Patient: sex F, age 59
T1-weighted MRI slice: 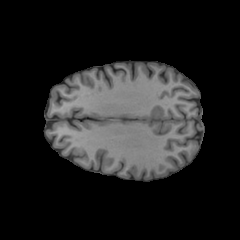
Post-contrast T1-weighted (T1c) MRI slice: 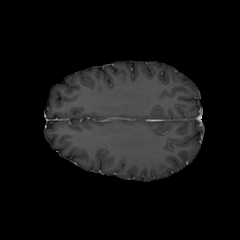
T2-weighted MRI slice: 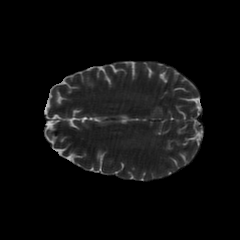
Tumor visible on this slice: no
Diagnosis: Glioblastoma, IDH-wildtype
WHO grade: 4